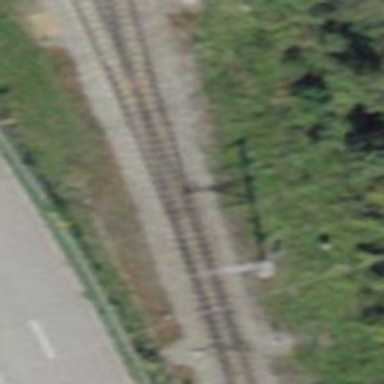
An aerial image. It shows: Narrow-gauge railway with single track. The railway is electrified with contact line.